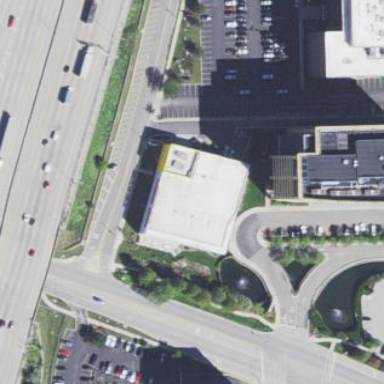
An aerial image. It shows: Office building.